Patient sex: F
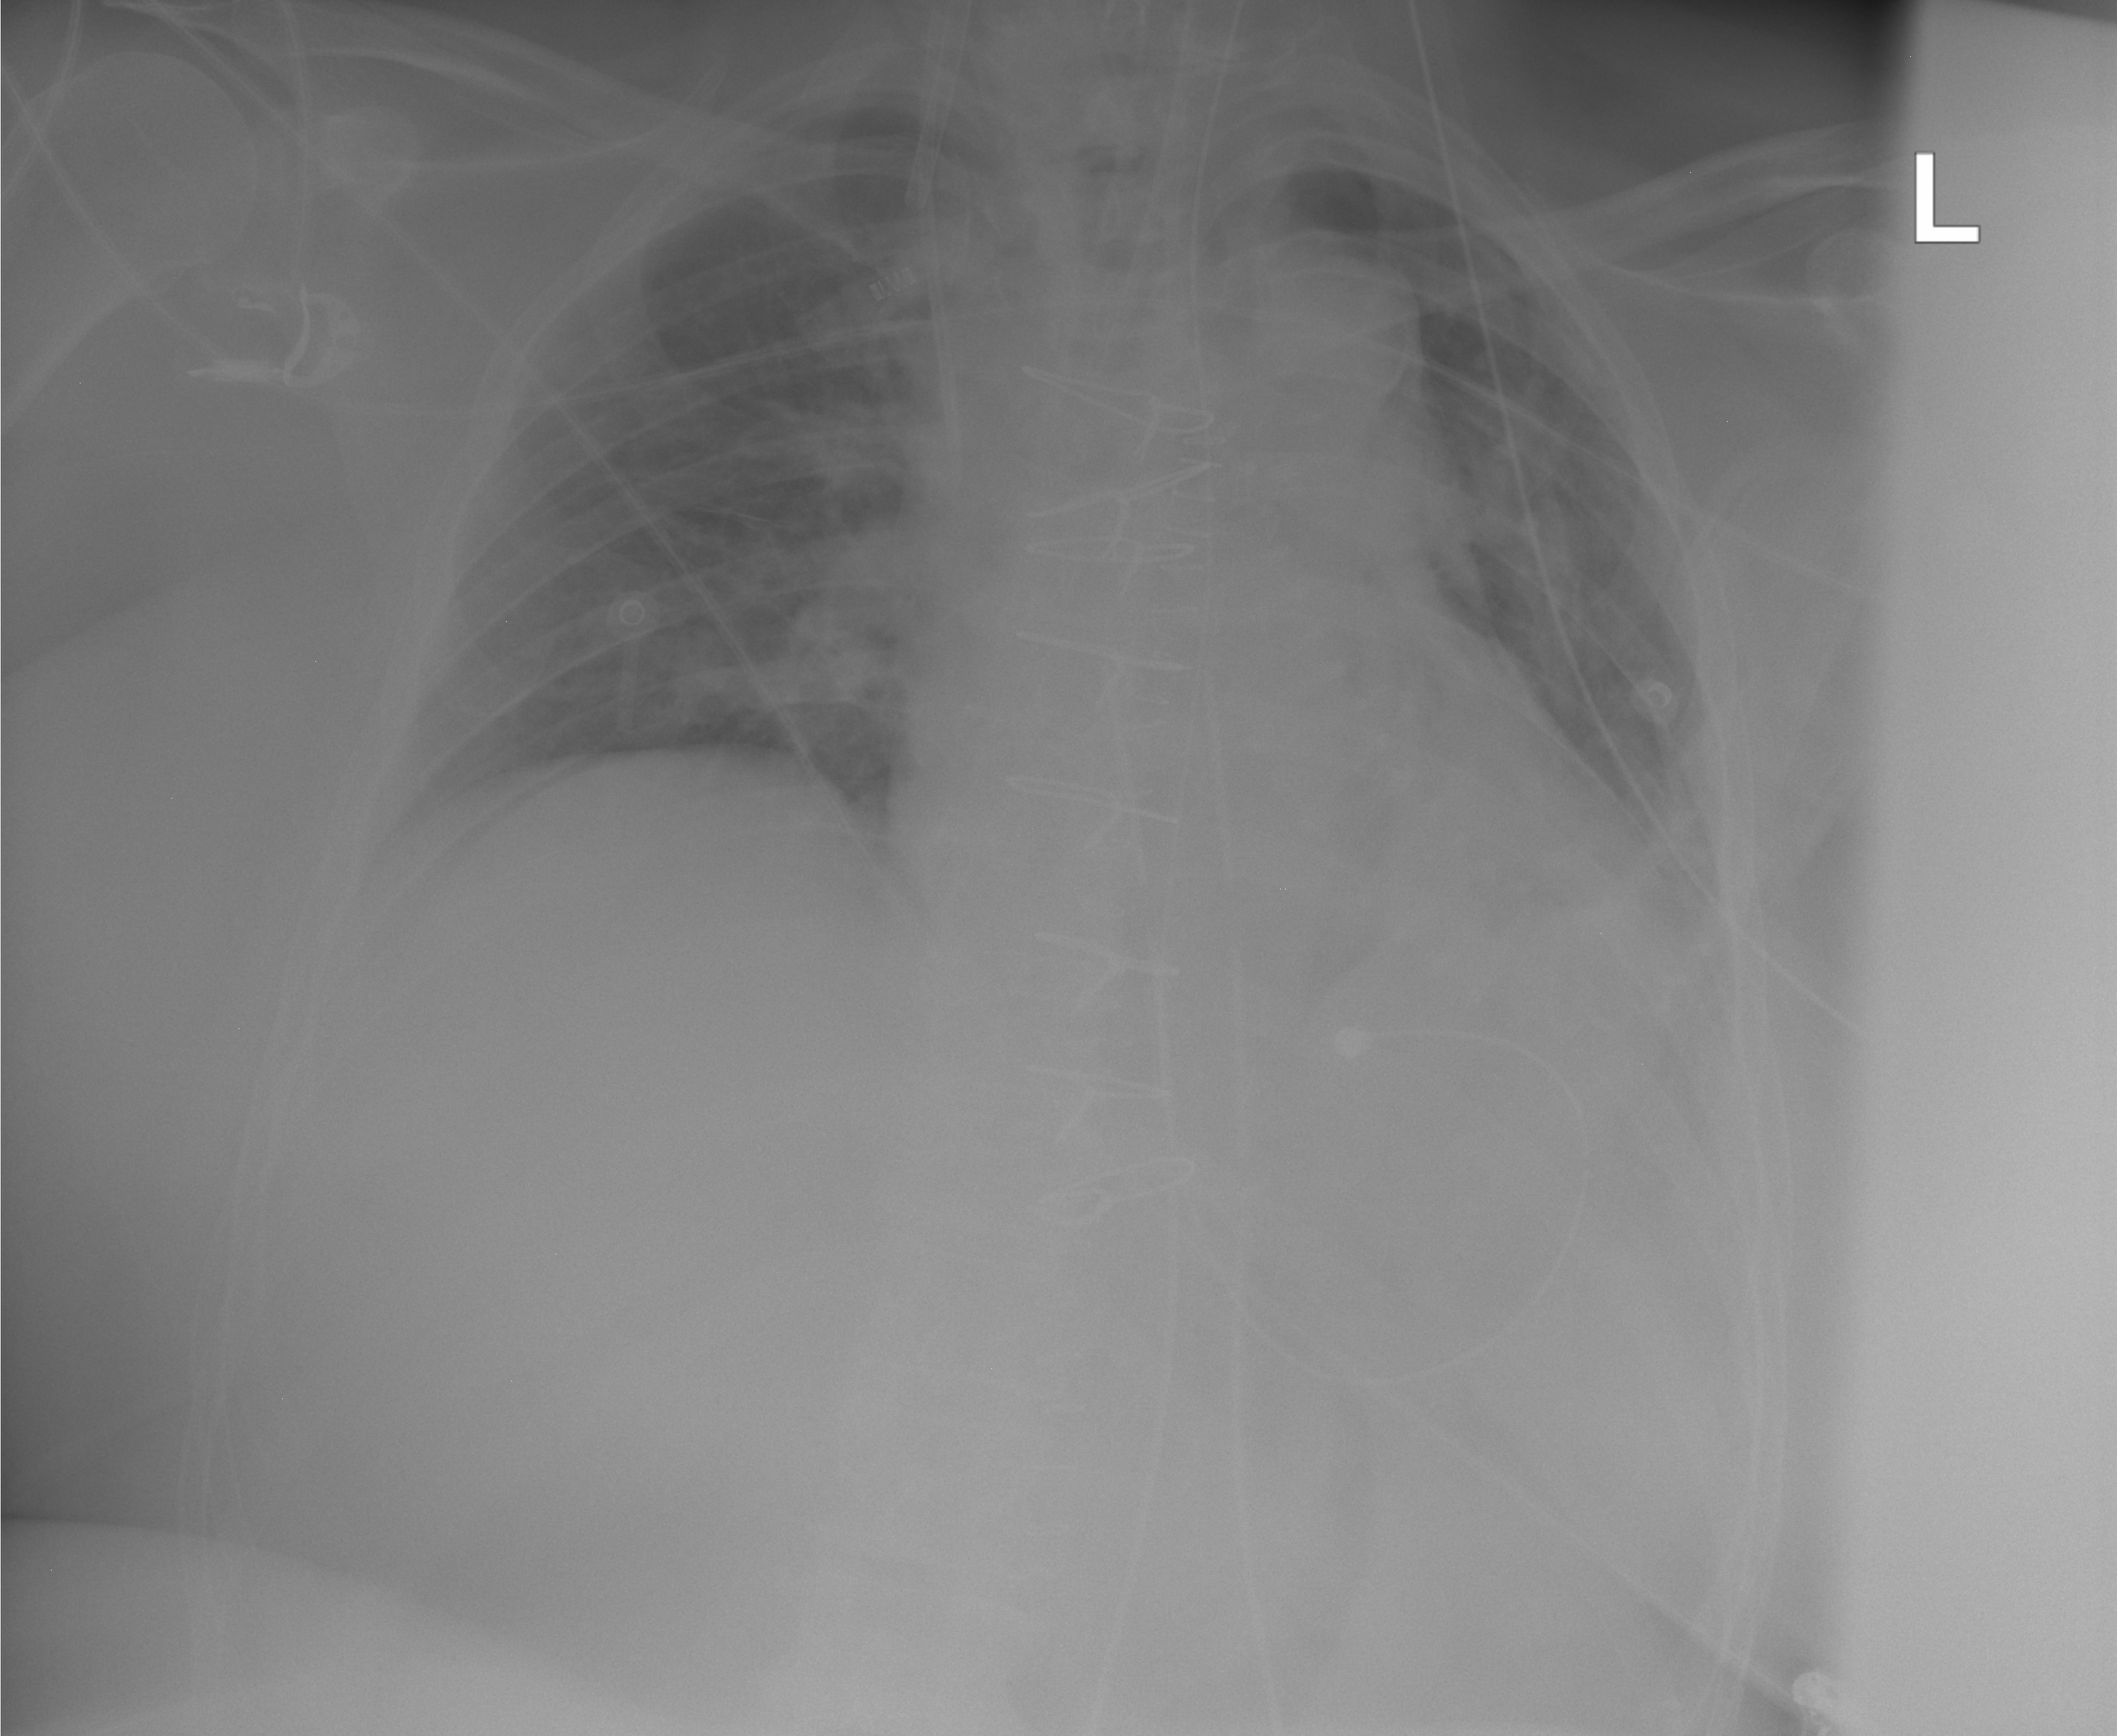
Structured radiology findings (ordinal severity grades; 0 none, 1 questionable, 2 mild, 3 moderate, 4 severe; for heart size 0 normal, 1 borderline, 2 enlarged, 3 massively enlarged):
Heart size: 0
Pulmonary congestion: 2
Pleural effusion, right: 0
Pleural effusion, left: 2
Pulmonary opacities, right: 0
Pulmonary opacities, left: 0
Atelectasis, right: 0
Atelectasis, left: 2